Question: This functionality exists in desktop programs such as Adobe Illustrator or Painter.
You can select a brush that is a pattern of images. Starting to paint on canvas displays a line (or any pattern) created from a set of images of different sizes and rotations. Approximately how I portrayed in the picture (the red line is a path of the brush motion).

Is there already a library for this effect, or how it can best be implemented?
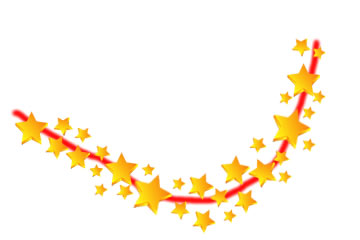
Answer: Listen for 'MouseEvent.MOUSE_DOWN' on your drawing canvas and once it fires, add a 'Event.ENTER_FRAME' to begin drawing. The drawing itself is pretty straightforward - on every frame you take the mouseX and mouseY values and add the PNG image on the canvas in the exact place with any transformations (scaling, rotation, alpha) for that particular image. Here's a simple example:
'''
private var PatternPNG:Class;
private var canvas:Sprite;
private function init() {
canvas = new Sprite();
addChild(canvas);
canvas.graphics.beginFill(0xFFFFFF);
canvas.graphics.drawRect(0,0,CANVAS_WIDTH,CANVAS_HEIGHT);
canvas.graphics.endFill();
canvas.addEventListener(MouseEvent.MOUSE_DOWN, onMouseDown);
}
private function onMouseDown(e:Event):void
{
canvas.removeEventListener(MouseEvent.MOUSE_DOWN, onMouseDown);
canvas.addEventListener(MouseEvent.MOUSE_UP, onMouseUp);
canvas.addEventListener(Event.ENTER_FRAME, onEnterFrame);
}
private function onMouseUp(e:Event):void
{
canvas.addEventListener(MouseEvent.MOUSE_DOWN, onMouseDown);
canvas.removeEventListener(MouseEvent.MOUSE_UP, onMouseUp);
canvas.removeEventListener(Event.ENTER_FRAME, onEnterFrame);
}
private function onEnterFrame(e:Event):void
{
var patternPiece:DisplayObject = new PatternPNG();
patternPiece.rotation = Math.random() * 360;
patternPiece.alpha = Math.random();
patternPiece.scaleX = patternPiece.scaleY = 0.2 + Math.random() * 0.8;
patternPiece.x = mouseX;
patternPiece.y = mouseY;
canvas.addChild(patternPiece);
}
'''